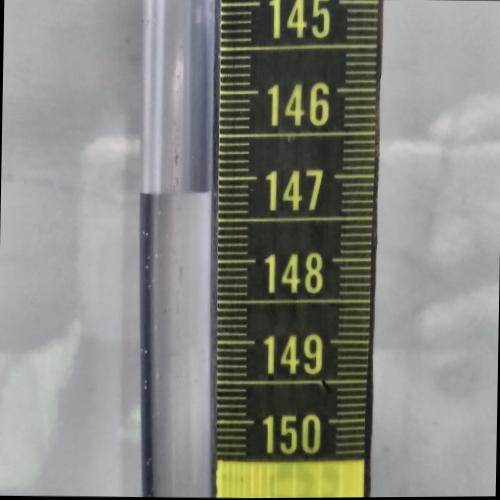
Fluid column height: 147.2 cm